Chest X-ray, PA view. Patient: 70 years old, sex F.
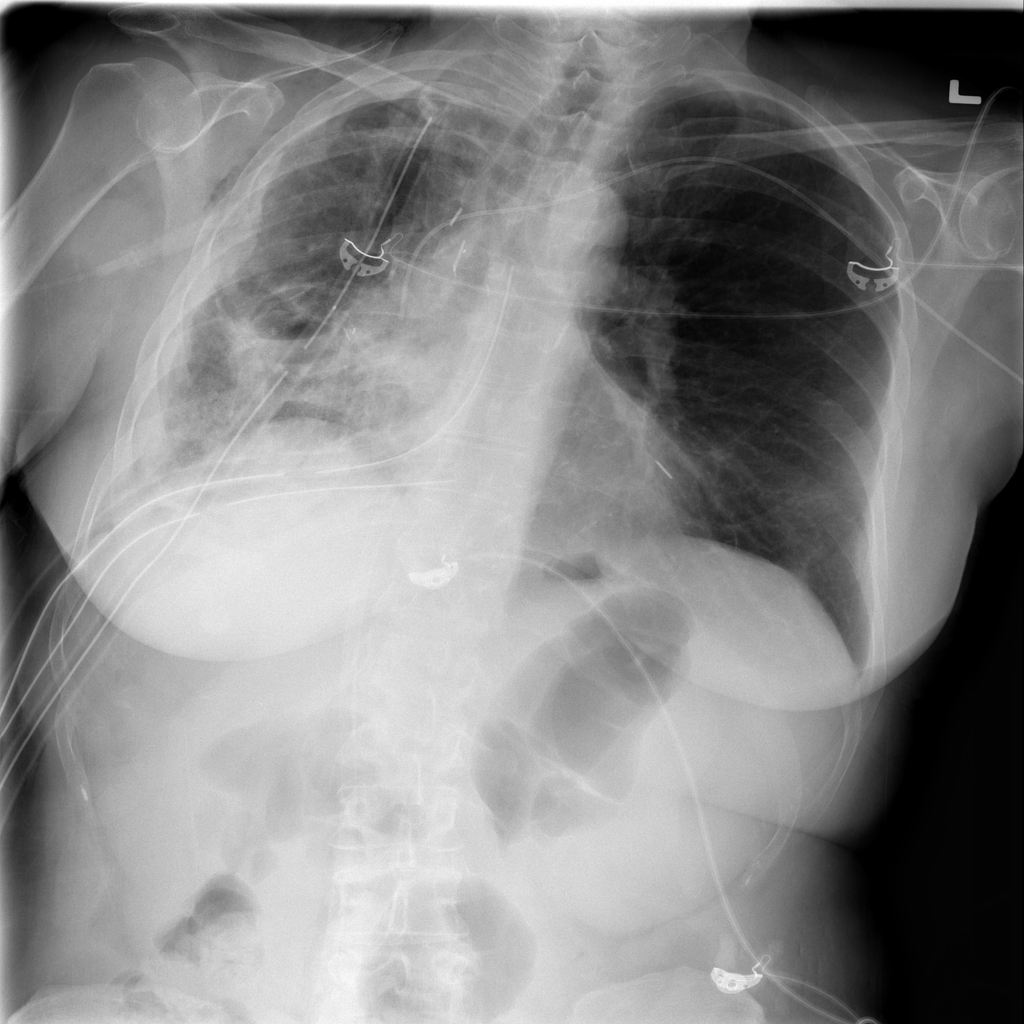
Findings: Emphysema